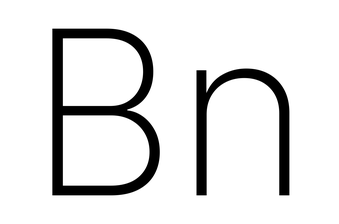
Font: Inter_ExtraLight